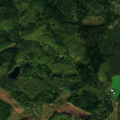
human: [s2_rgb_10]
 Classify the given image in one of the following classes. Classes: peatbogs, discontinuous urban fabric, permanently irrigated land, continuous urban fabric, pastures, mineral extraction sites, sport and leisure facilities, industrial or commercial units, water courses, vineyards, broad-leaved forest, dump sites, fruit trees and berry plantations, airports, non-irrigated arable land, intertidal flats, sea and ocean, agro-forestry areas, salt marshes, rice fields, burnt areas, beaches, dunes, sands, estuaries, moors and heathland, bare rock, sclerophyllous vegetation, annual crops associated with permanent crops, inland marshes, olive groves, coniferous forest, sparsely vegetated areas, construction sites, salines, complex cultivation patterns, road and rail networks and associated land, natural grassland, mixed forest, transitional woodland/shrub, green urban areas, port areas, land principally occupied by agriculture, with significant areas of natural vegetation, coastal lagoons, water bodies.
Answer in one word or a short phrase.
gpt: broad-leaved forest, coniferous forest, mixed forest, transitional woodland/shrub